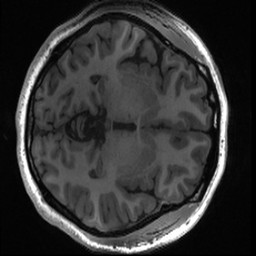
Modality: T1w
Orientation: axial
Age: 18
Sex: female